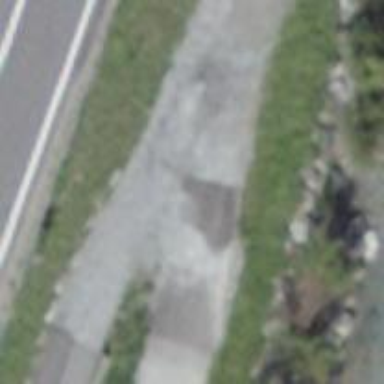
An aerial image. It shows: Cycleway.